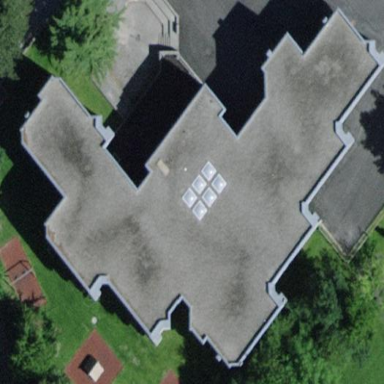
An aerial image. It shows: School building.